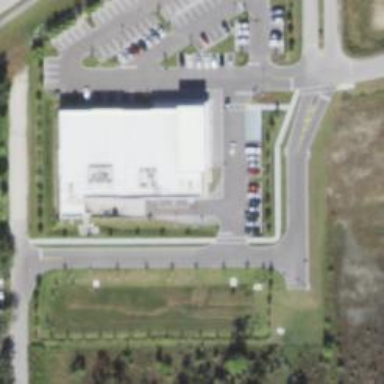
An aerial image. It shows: Commercial building.